Field crop: maize
Growth stage: 2
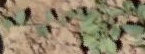
Species: convolvulus